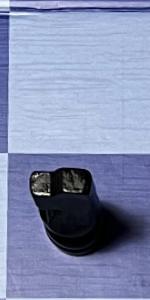
Label: Knight_Black